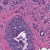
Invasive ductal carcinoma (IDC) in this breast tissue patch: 1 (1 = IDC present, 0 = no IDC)